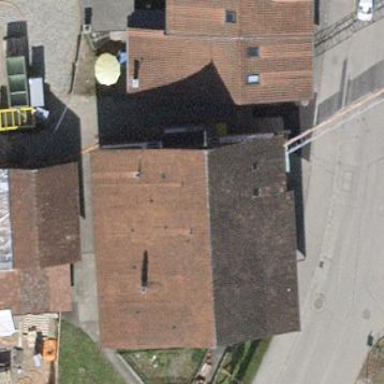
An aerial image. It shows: Gabled building with roof made of roof tiles. The roof is oriented across the building.